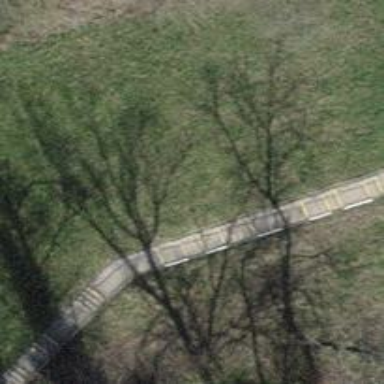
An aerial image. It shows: Road with steps.